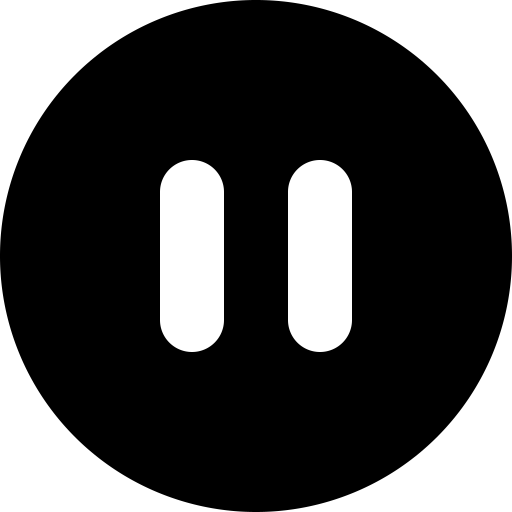
Tags: icon, FontAwesome, fa-icon, solid, circle, pause